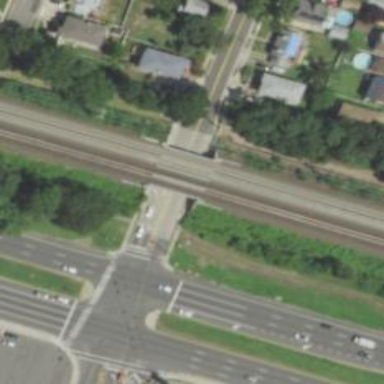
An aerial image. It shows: Electrified railway with rail tracks.